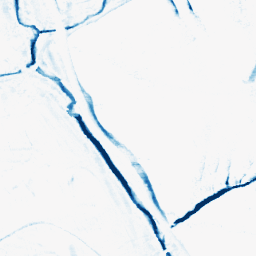
Category: morphological
Decomposition family: morphological_rect
Decomposition parameters: operation: closing
width: 10
height: 5
Upsampling method: sinc_blackman
Upsampling parameters: scale: 4
kernel_size: 8
Upsampling scale: 4